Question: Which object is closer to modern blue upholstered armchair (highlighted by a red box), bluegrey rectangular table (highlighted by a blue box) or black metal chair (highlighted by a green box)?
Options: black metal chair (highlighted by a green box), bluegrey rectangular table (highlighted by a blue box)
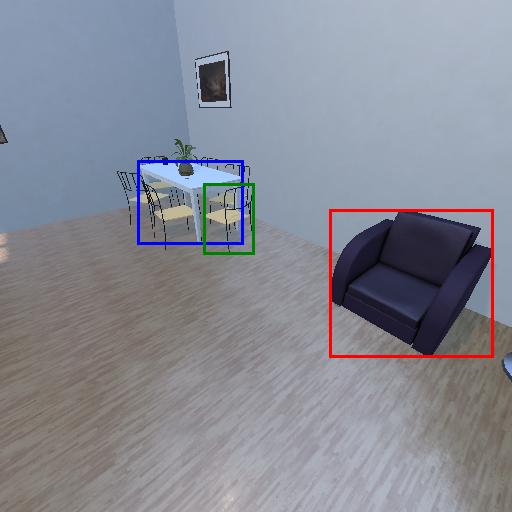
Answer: black metal chair (highlighted by a green box)